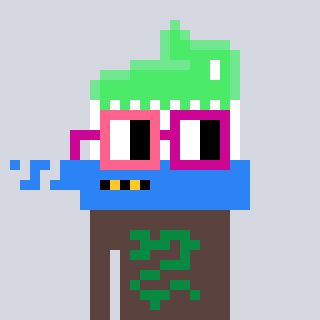
a pixel art character with square pink and red glasses, a toothbrush-shaped head and a darkbrown-colored body on a cool background